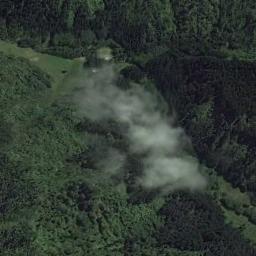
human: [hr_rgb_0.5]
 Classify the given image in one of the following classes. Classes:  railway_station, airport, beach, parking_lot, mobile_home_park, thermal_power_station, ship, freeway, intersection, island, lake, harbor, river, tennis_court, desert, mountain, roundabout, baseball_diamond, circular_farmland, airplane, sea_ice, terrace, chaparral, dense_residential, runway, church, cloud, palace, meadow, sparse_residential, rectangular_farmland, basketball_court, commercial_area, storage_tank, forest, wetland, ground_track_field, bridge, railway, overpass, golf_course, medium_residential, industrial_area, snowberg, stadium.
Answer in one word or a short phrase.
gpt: cloud